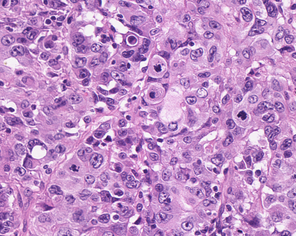
Tumor epithelial tissue: yes
Tumor-associated stroma tissue: no
Normal tissue: no